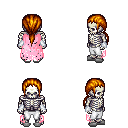
a pixel art fantasy rpg character, male body template, skeleton, pink tattered cape, white pants, dark blonde ponytail hairstyle, white cloth bracers, white slippers, four views (front, back, left, right), 2x2 character sprite sheet, small pixel art, hard edges, no anti-aliasing